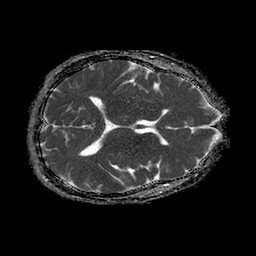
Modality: ADC
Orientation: axial
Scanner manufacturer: philips
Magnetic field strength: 1.5 T
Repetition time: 4.6 s
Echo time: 0.08631 s